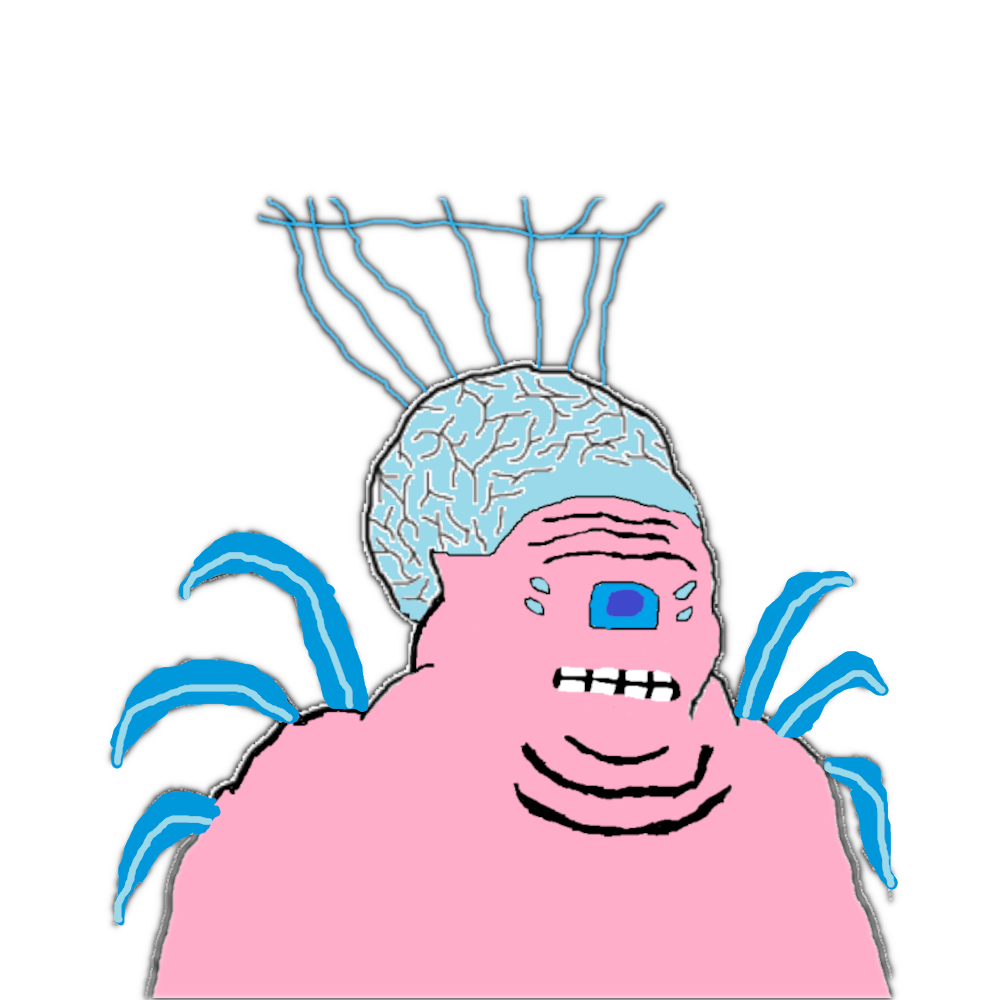
Label: 5_Blobjak